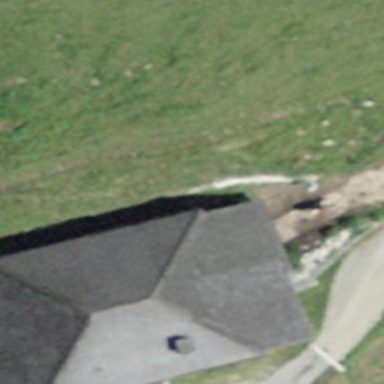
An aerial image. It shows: Simple house.